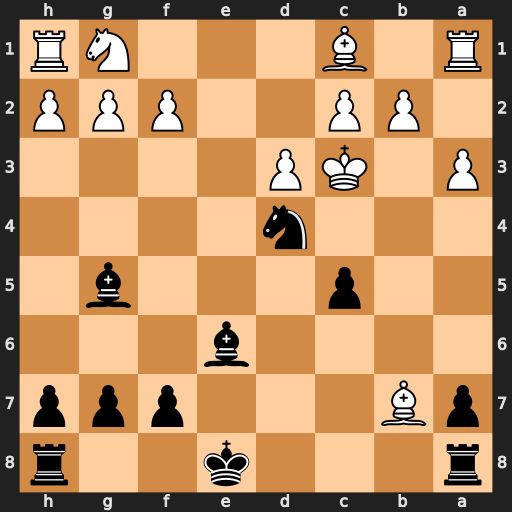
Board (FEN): r3k2r/pB3ppp/4b3/2p3b1/3n4/P1KP4/1PP2PPP/R1B3NR
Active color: b
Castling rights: kq
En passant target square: -
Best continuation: Nb5#